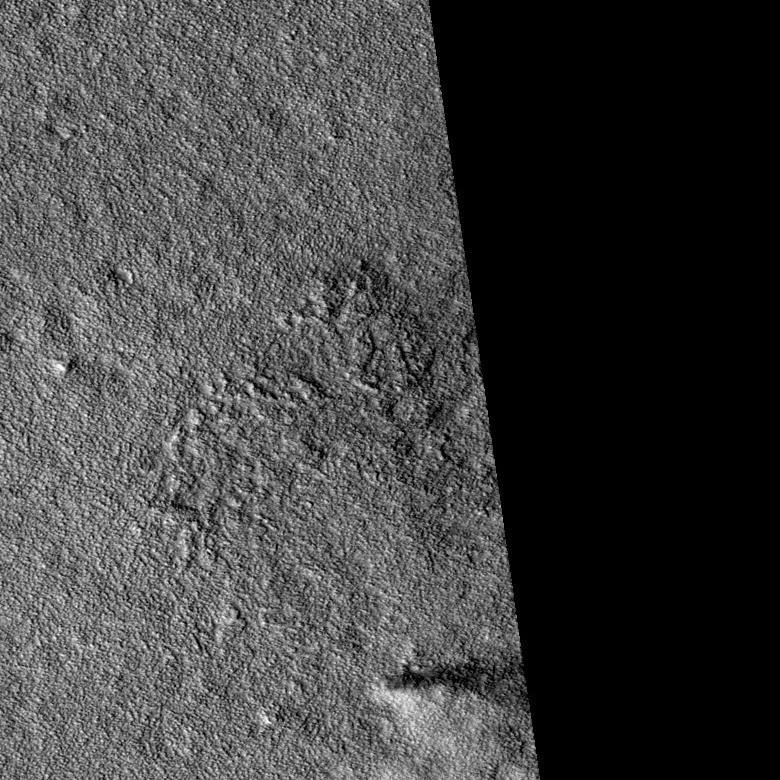
Label: dustdevil